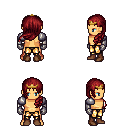
a pixel art fantasy rpg character, male body template, human, tanned skin, steel arm armor, gold greaves, brunette left-swept hairstyle, gold tiara, metal gloves, brown shoes, four views (front, back, left, right), 2x2 character sprite sheet, small pixel art, hard edges, no anti-aliasing